Question: I am currently having some troubles to add dynamic menu entries from PyQt to a QAbstractListModel inside a QML Drawer.
In the following links can be found the corresponding QML files that I am using: <URL>
'''
class QDrawer(QQuickView):
close_button_clicked = QtCore.pyqtSignal()
error_triggered = QtCore.pyqtSignal()
on_transparent_frame_clicked = QtCore.pyqtSignal()
def __init__(self, parent=None, layout=None, drawerMenuEntriesList=[], callback=None):
super().__init__()
self.parent = parent
qmlRegisterType(QPythonBinding, "MyApplication", 1, 0, "QPythonBinding")
# Formatting of the QDrawer
self._format(QtGui.QColor(QtCore.Qt.transparent))
self._source_qml_file("main.qml")
self.setResizeMode(self.SizeRootObjectToView)
self.engine().rootContext().setContextProperty("QDrawer", self)
# Prevent from continuing if the QML file was not successfully sourced
if not self.engine().rootContext():
logger.error("No object could be loaded from sourced QML file and create a context out of it")
self.error_detected()
# Connections
self.statusChanged.connect(self.on_statusChanged)
self.transparent_frame = QWidget()
eventFilter_transparent_frame = _Filter(self.transparent_frame)
self.transparent_frame.installEventFilter(eventFilter_transparent_frame)
eventFilter_transparent_frame.released.connect(self.transparent_frame_clicked)
self._add_drawer_to_container_on_layout(layout)
# the callback function is propagated up to the ui_controller
self.populate(drawerMenuEntriesList, callback)
logger.debug(f"Drawer created")
...
def populate(self, drawerMenuEntriesList, callback):
menu = self._get_qml_component_by_objectname(QtCore.QAbstractListModel, "drawer_list")
qpybinding = QPythonBinding()
for entry in menuEntries:
logger.debug(f" [Drawer]: Adding '{entry}' to drawer model")
qpybinding.addElement.emit(entry)
'''
The resultant drawer looks like this:

---
The idea is to replace in the drawer menu, the entries "Fragment X", with any custom string entries determined by "" at function.
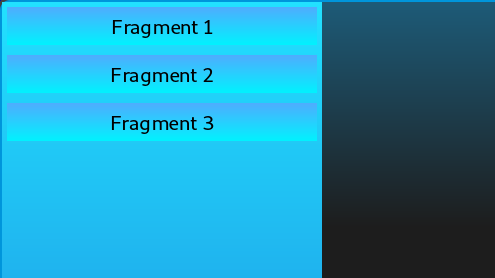
Answer: <URL>
If the QML code is analyzed, it is only necessary to create a model from python (for example a QStandardItemModel), export it to QML with setContextProperty and set it in the ListView.
'''
import sys
from PyQt5 import QtCore, QtGui, QtQuick
class QDrawer(QtQuick.QQuickView):
def __init__(self, parent=None):
super().__init__(parent)
self.setResizeMode(self.SizeRootObjectToView)
self.entry_model = QtGui.QStandardItemModel()
self.rootContext().setContextProperty("entry_model", self.entry_model)
self.setSource(QtCore.QUrl.fromLocalFile("main.qml"))
def addEntry(self, entry):
it = QtGui.QStandardItem(entry)
self.entry_model.appendRow(it)
def main():
app = QtGui.QGuiApplication(sys.argv)
w = QDrawer()
for i in range(10):
w.addEntry("entry-{}".format(i))
w.show()
sys.exit(app.exec_())
if __name__ == "__main__":
main()
'''
'''
import QtQuick 2.12
import QtQuick.Controls 2.12
import QtQuick.Layouts 1.12
import QtQuick.Window 2.12
Rectangle {
id: window
width: 360
height: 520
color: "#<PHONE>"
readonly property int dpi: Screen.pixelDensity * 25.4
function dp(x){ return (dpi < 120) ? x : x*(dpi/160); }
// Application Bar
Rectangle {
id: menuRect
anchors.top: parent.top
anchors.left: parent.left
anchors.right: parent.right
height: dp(48)
color: "#4cd964"
// Icon-Hamburger
Rectangle {
anchors.top: parent.top
anchors.bottom: parent.bottom
anchors.left: parent.left
width: dp(48)
color: "#4cd964"
Rectangle {
anchors.top: parent.top
anchors.topMargin: dp(16)
anchors.left: parent.left
anchors.leftMargin: dp(14)
width: dp(20)
height: dp(2)
}
Rectangle {
anchors.top: parent.top
anchors.topMargin: dp(23)
anchors.left: parent.left
anchors.leftMargin: dp(14)
width: dp(20)
height: dp(2)
}
Rectangle {
anchors.top: parent.top
anchors.topMargin: dp(30)
anchors.left: parent.left
anchors.leftMargin: dp(14)
width: dp(20)
height: dp(2)
}
MouseArea {
anchors.fill: parent
onClicked: {
nav.toggle()
}
}
}
}
Label{
id: label
anchors.top: menuRect.bottom
anchors.left: parent.left
anchors.right: parent.right
anchors.bottom: parent.bottom
horizontalAlignment: Text.AlignHCenter
verticalAlignment: Text.AlignVCenter
}
NavigationDrawer {
id: nav
width: window.width * .75
Rectangle {
anchors.fill: parent
color: "white"
ListView {
anchors.fill: parent
delegate: Item {
height: dp(48)
anchors.left: parent.left
anchors.right: parent.right
Rectangle {
anchors.fill: parent
anchors.margins: dp(5)
color: "whitesmoke"
Text {
text: model.display
anchors.fill: parent
font.pixelSize: dp(20)
renderType: Text.NativeRendering
horizontalAlignment: Text.AlignHCenter
verticalAlignment: Text.AlignVCenter
}
MouseArea {
anchors.fill: parent
onClicked: {
label.text = index + " : " + model.display
nav.hide()
}
}
}
}
model: entry_model
}
}
}
}
'''
<URL>